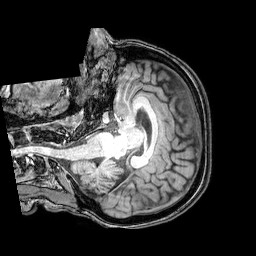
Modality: T1w
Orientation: axial
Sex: female
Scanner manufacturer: philips
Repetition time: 0.008139 s
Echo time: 0.00373 s